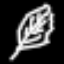
Label: leaf